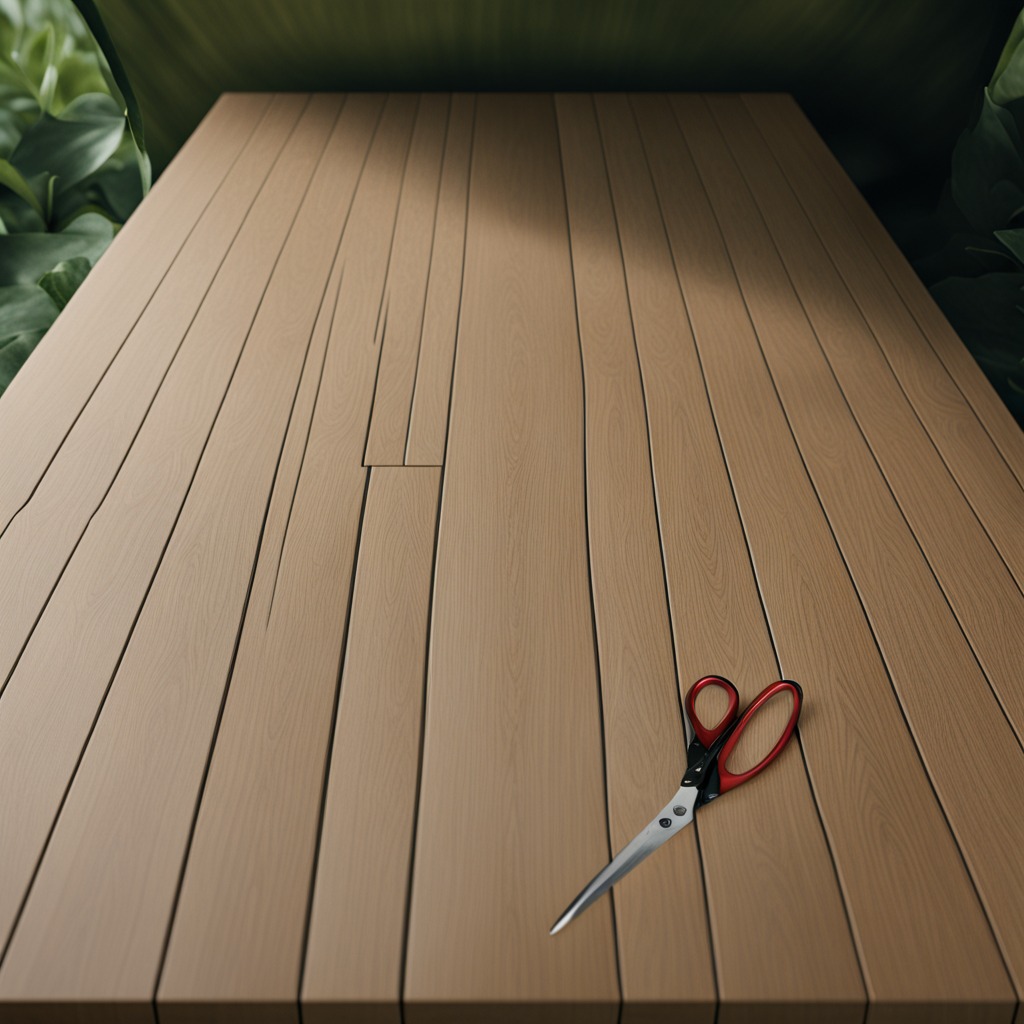
A scissor is lying on the wooden table.